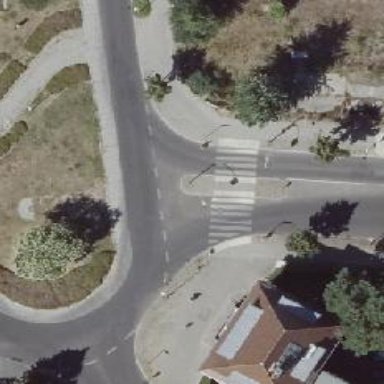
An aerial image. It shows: Zebra crossing with pedestrian island.